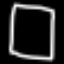
Label: square